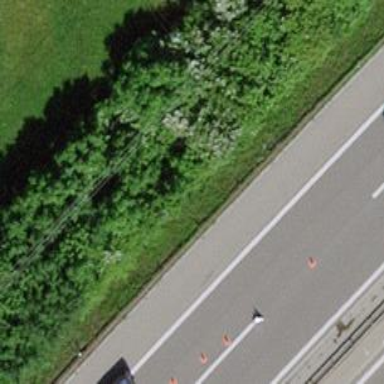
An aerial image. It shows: Motorway.